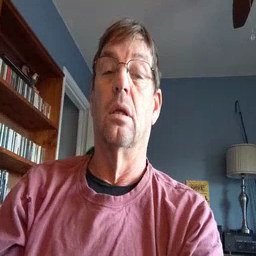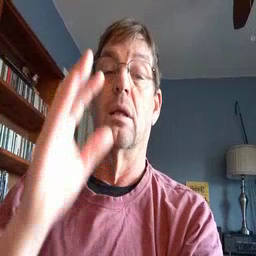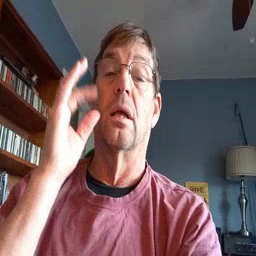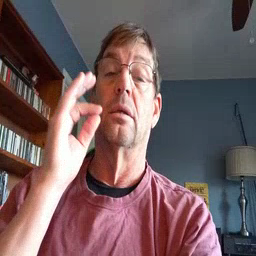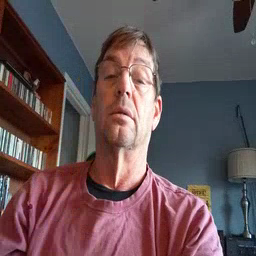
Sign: cat